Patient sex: M
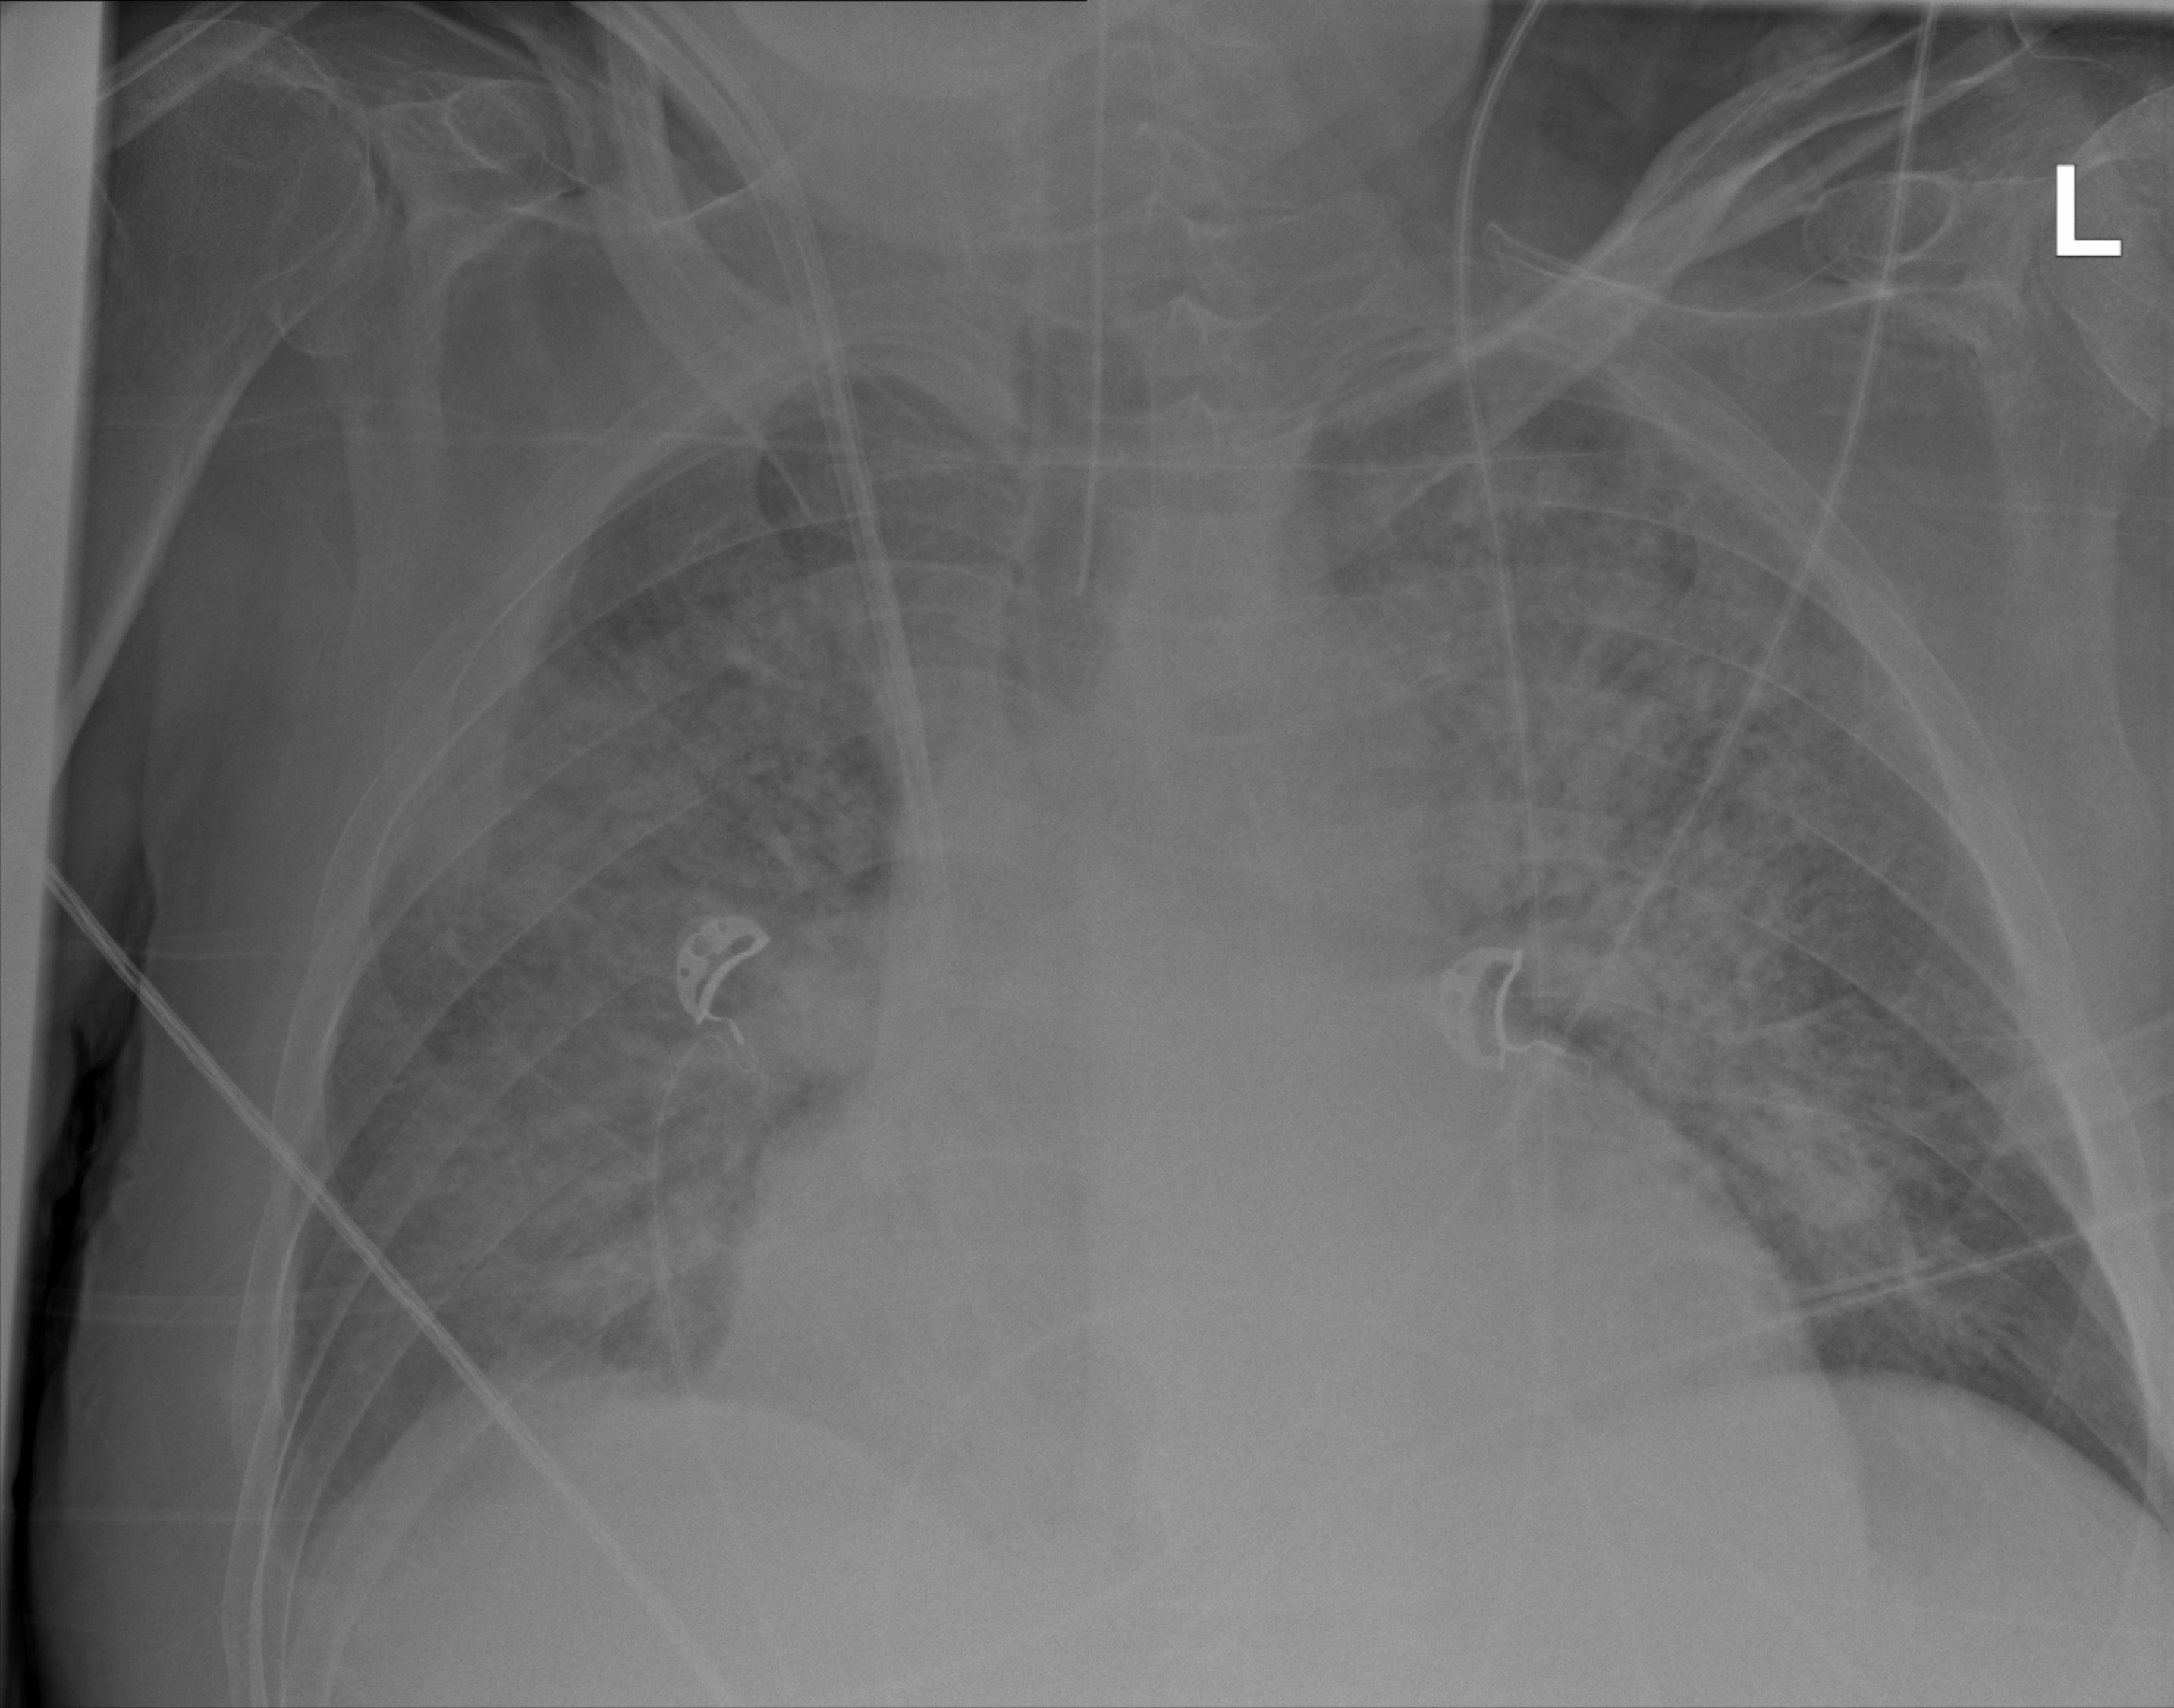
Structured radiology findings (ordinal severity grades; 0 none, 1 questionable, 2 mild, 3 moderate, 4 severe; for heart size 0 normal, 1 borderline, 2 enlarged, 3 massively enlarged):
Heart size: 2
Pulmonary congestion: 3
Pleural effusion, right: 2
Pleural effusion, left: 0
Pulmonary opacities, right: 3
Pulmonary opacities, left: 3
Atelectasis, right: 2
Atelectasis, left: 2